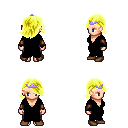
a pixel art fantasy rpg character, female body template, human, light skin, black robe, metal pants, gold swoop hairstyle, purple tiara, leather bracers, brown shoes, four views (front, back, left, right), 2x2 character sprite sheet, small pixel art, hard edges, no anti-aliasing